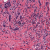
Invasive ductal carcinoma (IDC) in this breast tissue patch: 1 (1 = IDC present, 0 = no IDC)